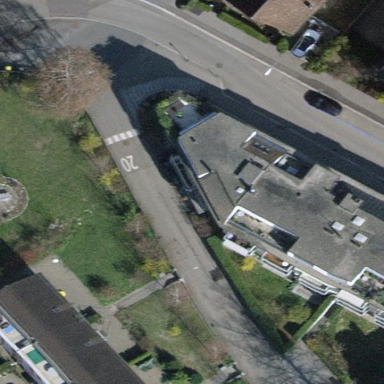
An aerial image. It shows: Image showing building with apartments.